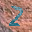
Label: 2